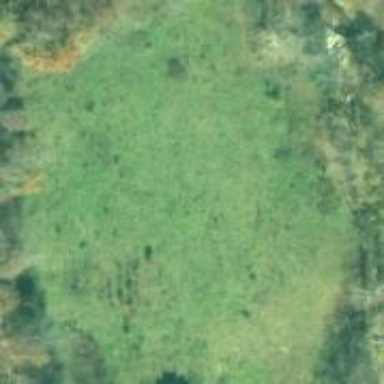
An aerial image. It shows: Beautiful meadow.